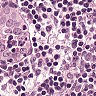
Metastatic tissue present: no